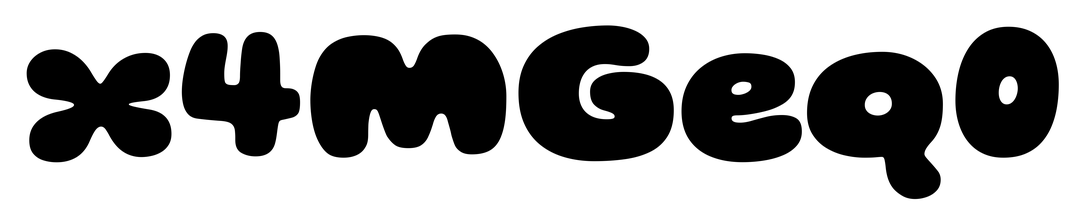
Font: Gluten_Black